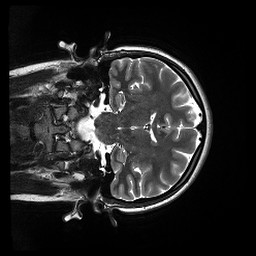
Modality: T2w
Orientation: coronal
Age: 19
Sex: female
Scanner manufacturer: siemens
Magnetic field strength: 3 T
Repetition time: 13.52 s
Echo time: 0.088 s